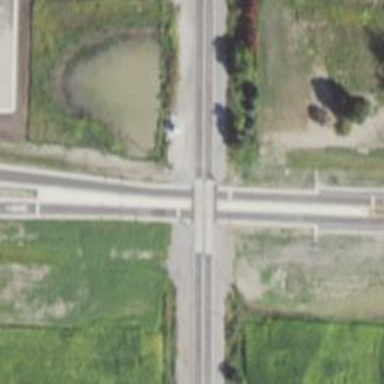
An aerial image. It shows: Railway crossing.